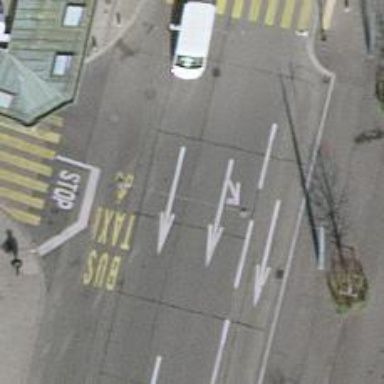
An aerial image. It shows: Road with traffic signals.